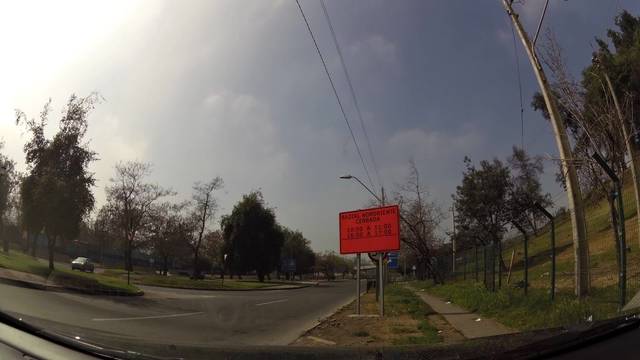
Region: Chile
Coordinates: -33.388, -70.601